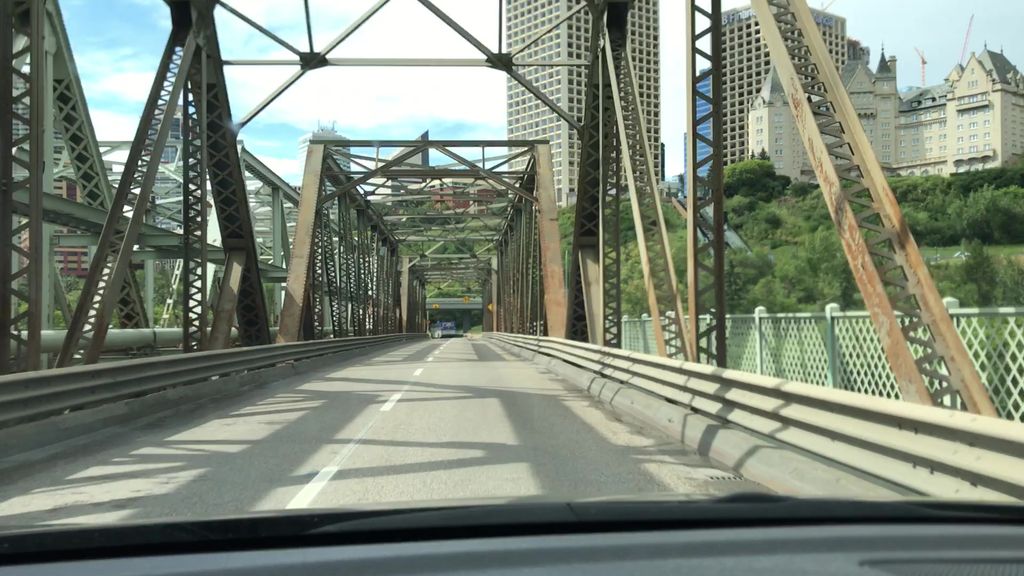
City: edmonton